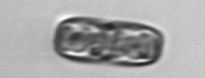
Label: Ephemera